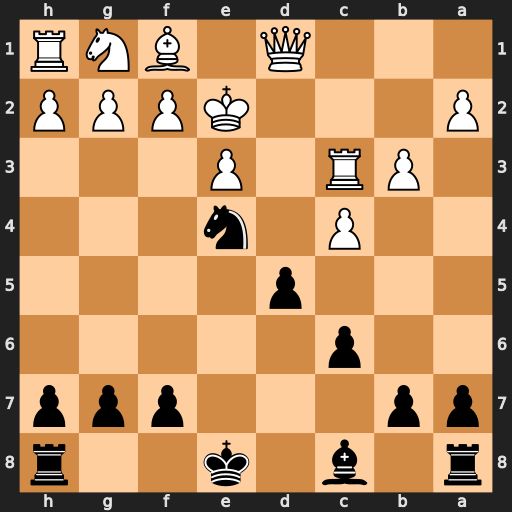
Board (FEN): r1b1k2r/pp3ppp/2p5/3p4/2P1n3/1PR1P3/P3KPPP/3Q1BNR
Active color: b
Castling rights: kq
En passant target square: -
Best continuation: Nxc3+ Ke1 Nxd1